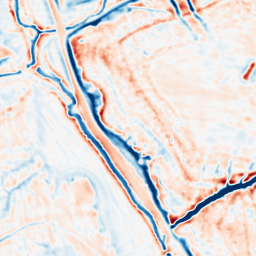
Category: multiscale
Decomposition family: dog_multiscale
Decomposition parameters: sigma_ratio: 1.4
n_scales: 4
base_sigma: 1
Upsampling method: bicubic_16x
Upsampling parameters: scale: 16
Upsampling scale: 16